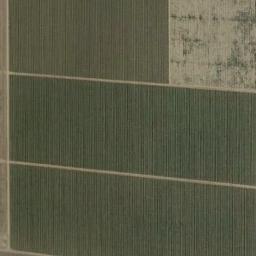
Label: rectangular_farmland